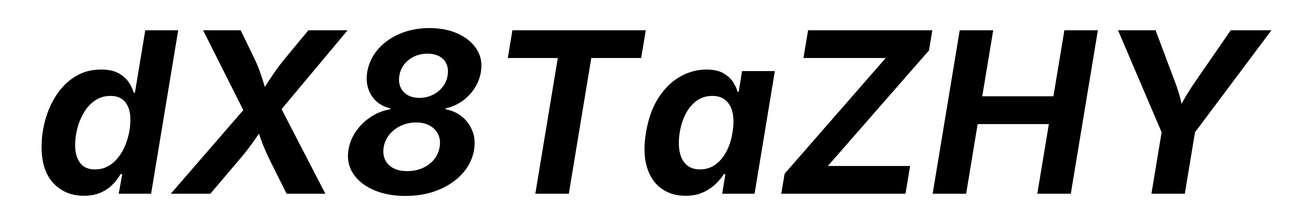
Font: Inter-Italic_Bold_Italic